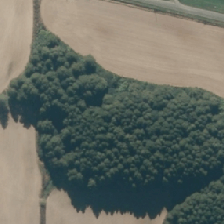
Land cover: indigenous_forest